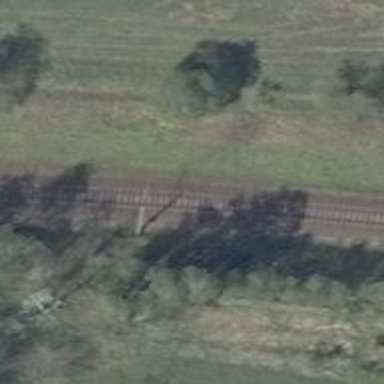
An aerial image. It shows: Railway milestone with catenary mast.